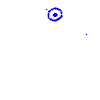
Particle: pion